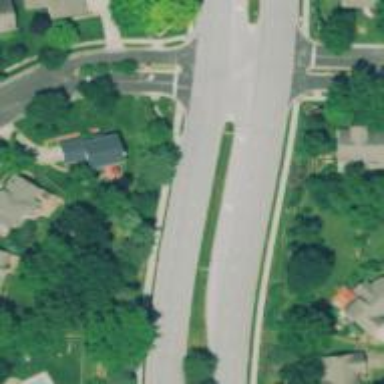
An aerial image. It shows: Dash road marking.